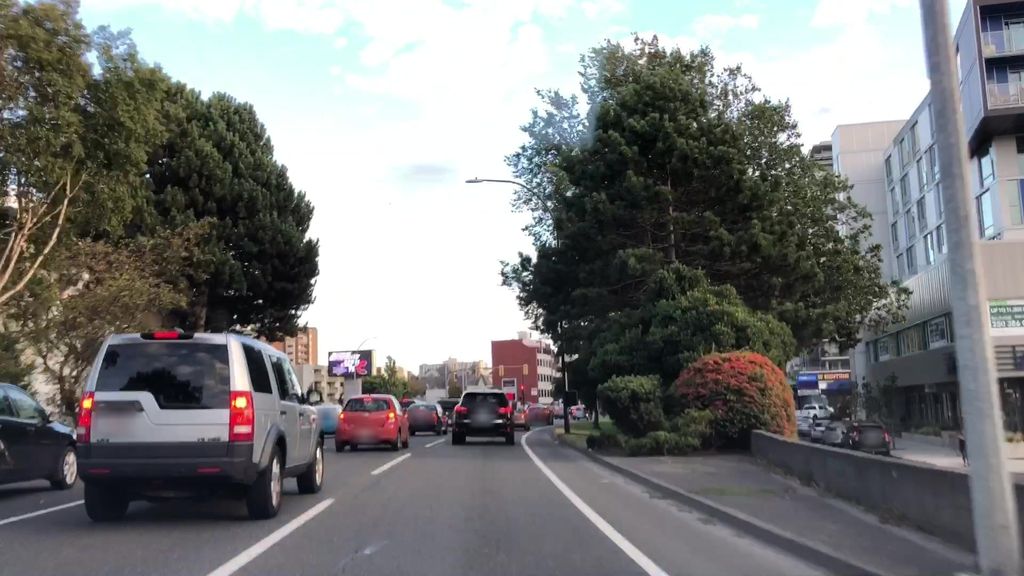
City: victoria